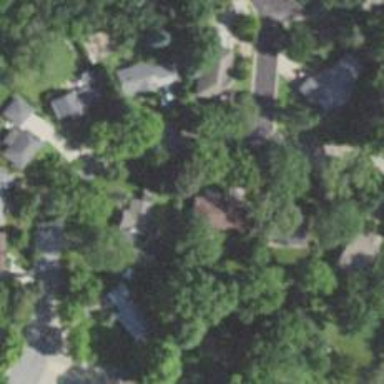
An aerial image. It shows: Neighborhood.